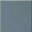
Piece: xx